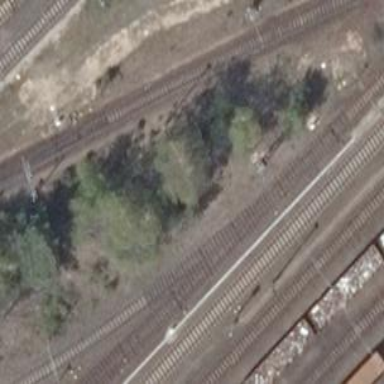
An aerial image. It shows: Railway yard with electrified contact lines.